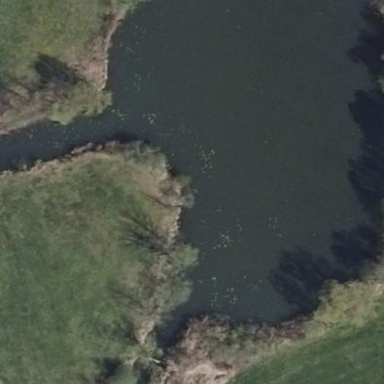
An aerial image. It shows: Natural oxbow water feature.